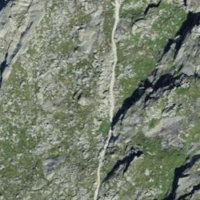
EUNIS habitat code: 31
Species observed at this site:
Silene acaulis